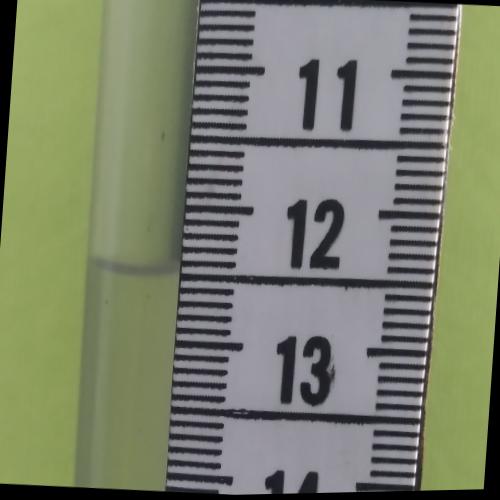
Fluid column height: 12.5 cm